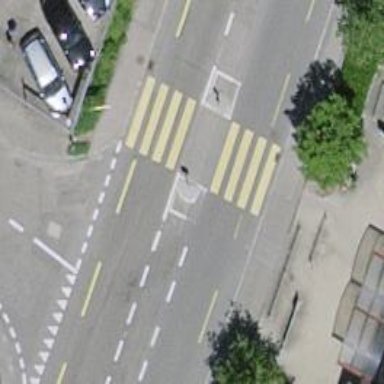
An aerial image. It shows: Zebra crossing with pedestrian island.